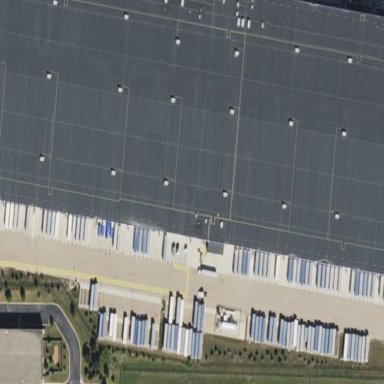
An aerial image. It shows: Warehouse serving as post depot.